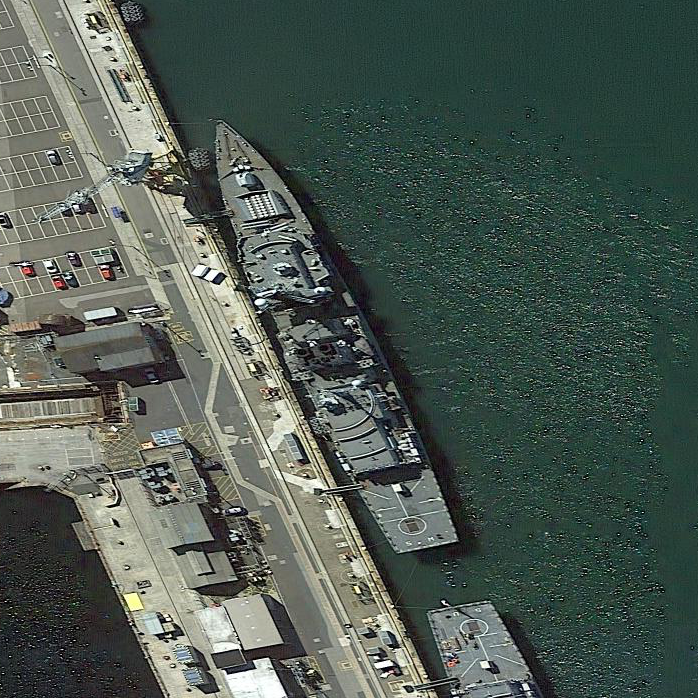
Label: Type_45_destroyer